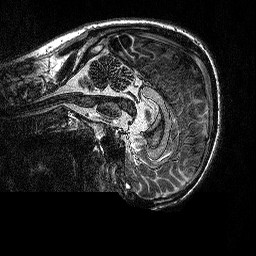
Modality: MP2RAGE
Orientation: sagittal
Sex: male
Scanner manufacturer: siemens
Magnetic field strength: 3 T
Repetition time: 5 s
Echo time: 0.00292 s